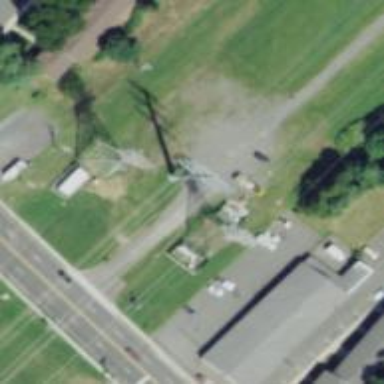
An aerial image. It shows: Lattice structure tower.